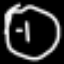
Label: clock